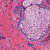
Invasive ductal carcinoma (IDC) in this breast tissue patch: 0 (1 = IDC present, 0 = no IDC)